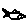
Label: fish